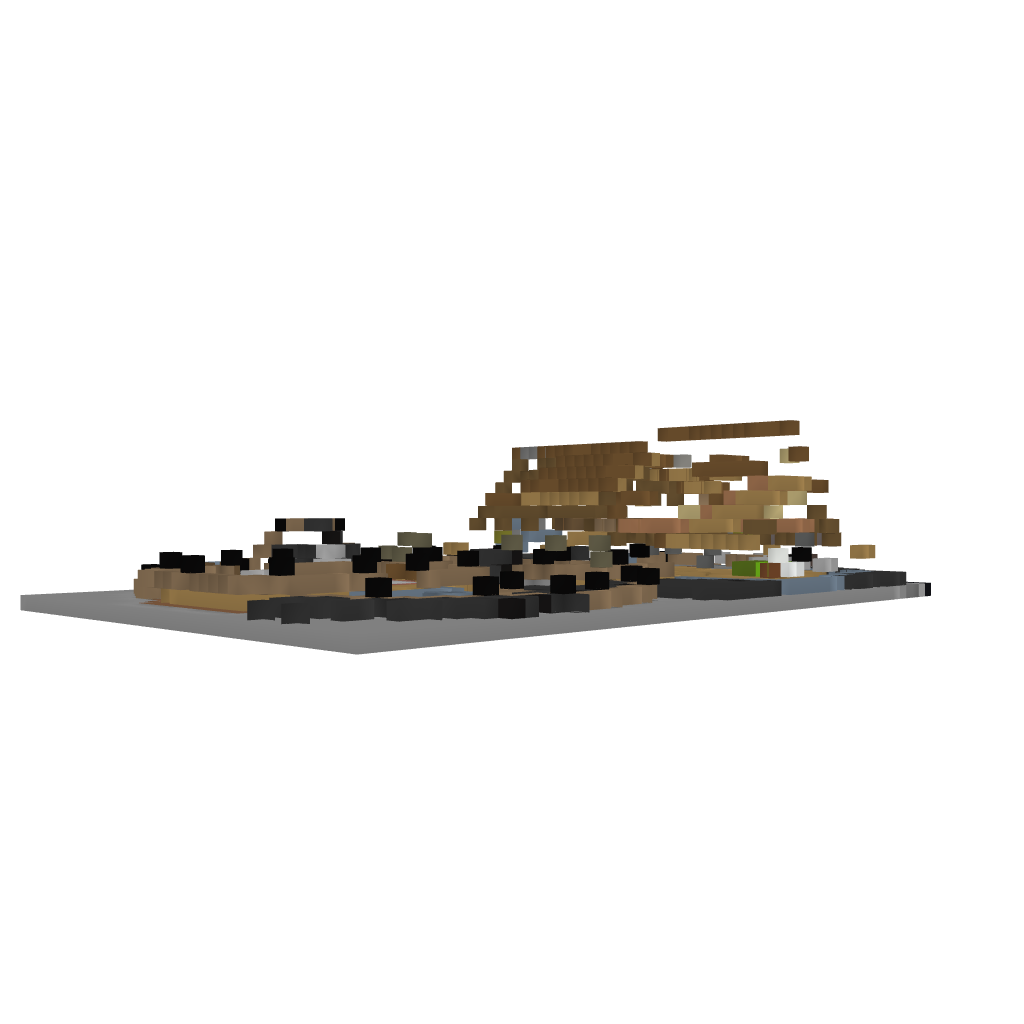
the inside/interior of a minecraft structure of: Rustic Log Cabin